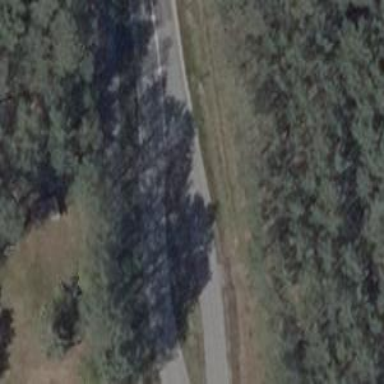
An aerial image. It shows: Tertiary road with asphalt surface.